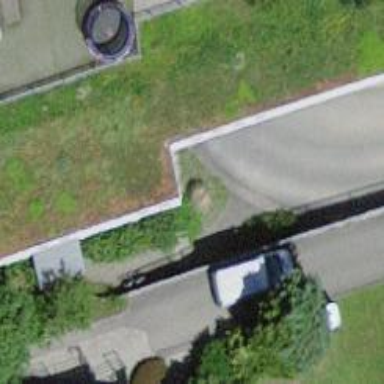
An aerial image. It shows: Parking entrance.